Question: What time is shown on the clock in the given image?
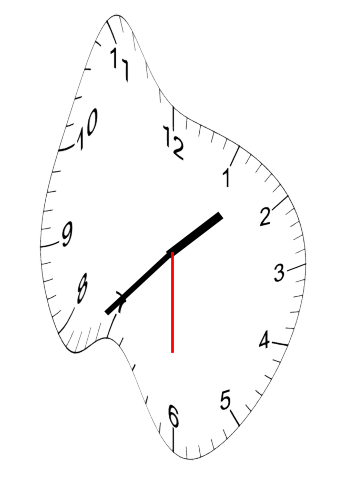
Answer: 01:37:30